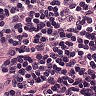
Metastatic tissue present: no